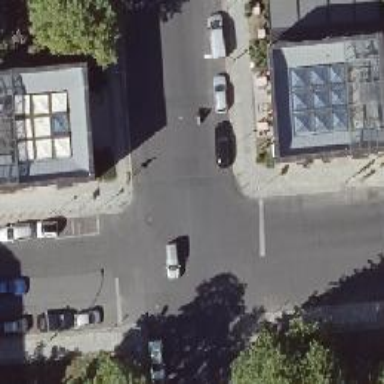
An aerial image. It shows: Tertiary road with asphalt surface and separate sidewalks. Both sides have parallel parking lanes.